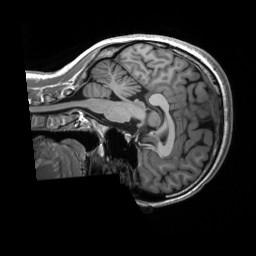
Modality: T1w
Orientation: sagittal
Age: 22
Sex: female
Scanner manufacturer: siemens
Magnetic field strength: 3 T
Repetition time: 2.53 s
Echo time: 0.00227 s